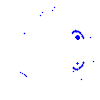
Particle: pion